Question: I'm trying to test out the 'wx.Notebook' 'tabs' in one of my guis. However, I've got a problem where only a tiny portion of the tab shows in the top left corner.

As you can see, only a very small part of it is showing. I can't figure out what wrong.
My code is as follows:
'''
import wx
class MyFrame(wx.Frame):
def __init__(self, parent, id):
wx.Frame.__init__(self, parent, id, "test", size=(640,480))
panel = wx.Panel(self)
notebook = wx.Notebook(panel, style=wx.BK_DEFAULT, size=(640,480))
tabOne = wx.Panel(notebook)
notebook.AddPage(tabOne, "Tab One")
sizer = wx.BoxSizer(wx.VERTICAL)
sizer.Add(notebook, flag=wx.EXPAND)
self.SetSizer(sizer)
if __name__ == '__main__':
app = wx.PySimpleApp(redirect=False)
frame = MyFrame(parent=None, id=-1)
frame.Show()
app.MainLoop()
'''
Anyone know what would cause such a thing?
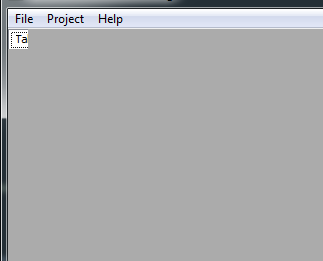
Answer: You have to fix one line:
'''
notebook = wx.Notebook(self, style=wx.BK_DEFAULT, size=(640,480))
'''
Formerly you created the notebook as child of 'panel' which hasn't any sizer set. Hence the small size. 'panel' is now obsolete.